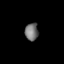
Tissue: lung
Cell type: Epithelial cells
Senescence score: 0.2253
Nuclear area (px): 229
Mean DAPI intensity: 113.655